Question: Calculate the area of the circumscribed rectangle of each polygon according to its color, and then find the sum of the areas of these circumscribed rectangle. The final result only retains the sum of the areas and retains the integer.
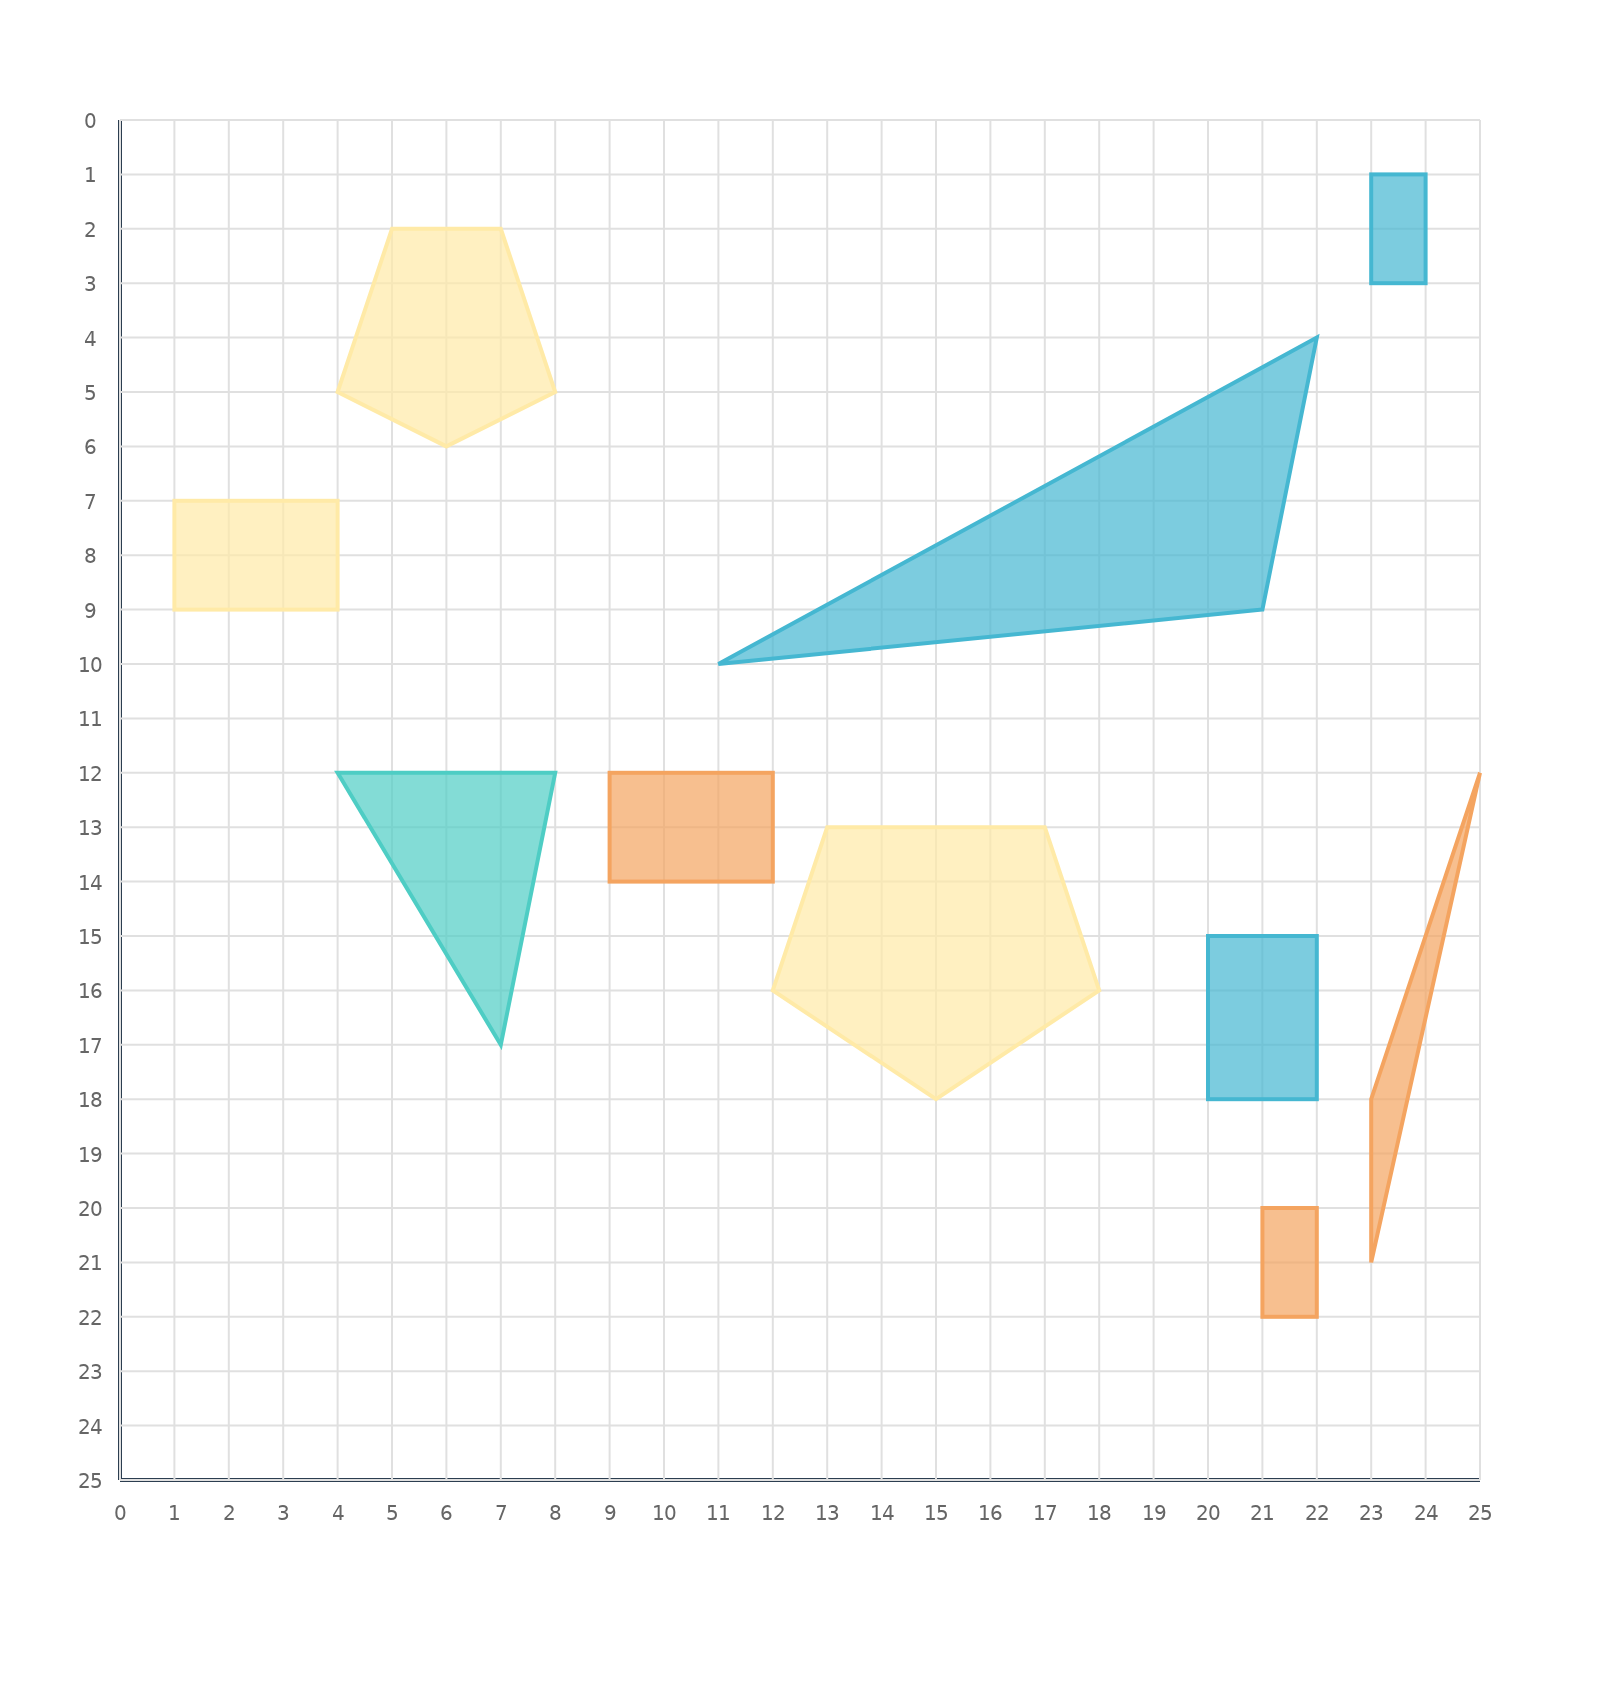
Answer: 673